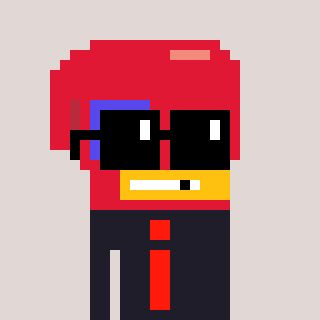
a pixel art character with square black sunglasses, a boxing glove-shaped head and a grayscale-colored body on a warm background